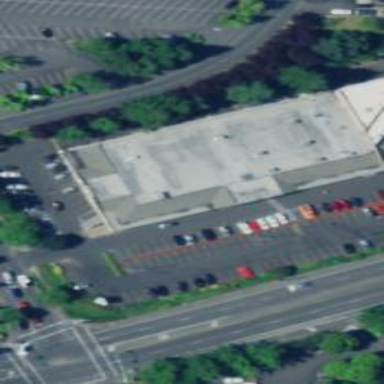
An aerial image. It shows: Part of the building is designated for retail.